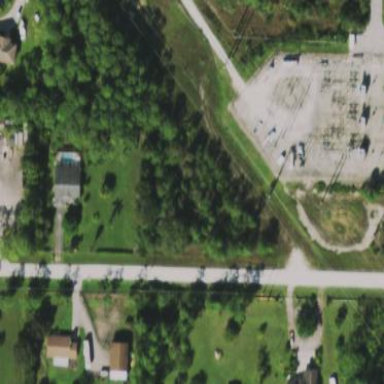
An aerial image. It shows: Distribution level power substation surrounded by fence.